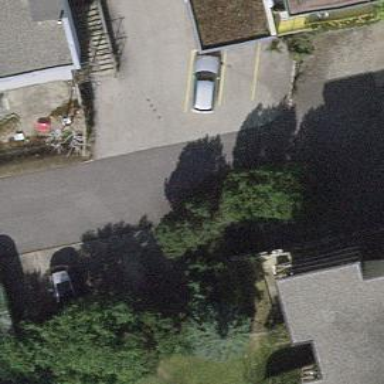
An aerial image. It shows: Parking area with surface.